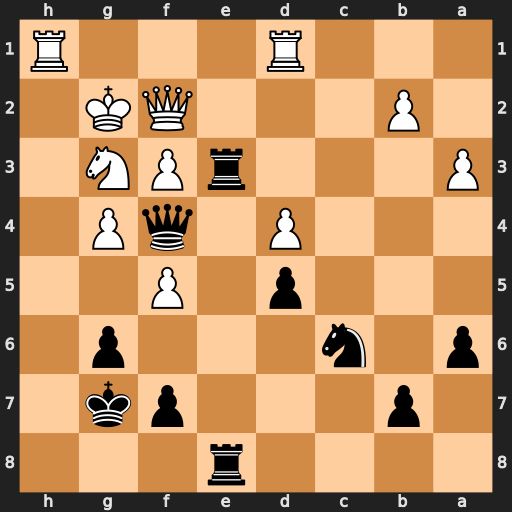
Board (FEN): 4r3/1p3pk1/p1n3p1/3p1P2/3P1qP1/P3rPN1/1P3QK1/3R3R
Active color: b
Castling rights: -
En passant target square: -
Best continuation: Nxd4 Rxd4 Qxd4 fxg6 fxg6